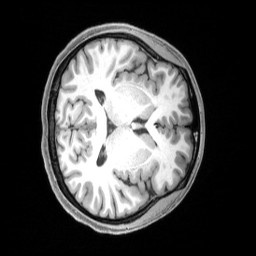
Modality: T1w
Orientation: axial
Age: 24
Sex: female
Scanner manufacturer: siemens
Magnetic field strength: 3 T
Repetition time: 2.4 s
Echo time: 0.00219 s